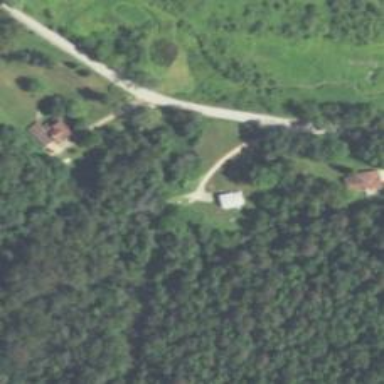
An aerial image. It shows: Driveway leading to service road.